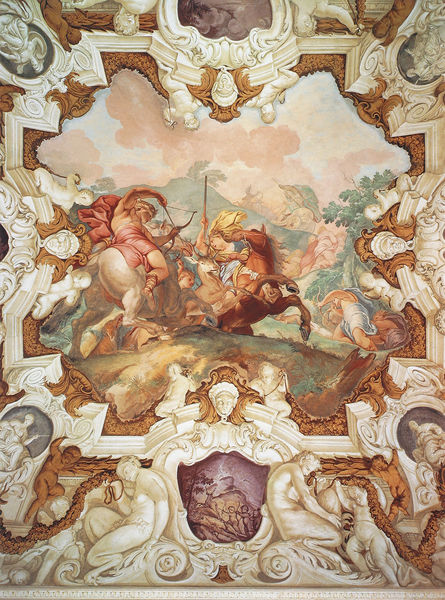
Titel: Freskenzyklus der Jagdgöttin Diana in Schloss Lustheim
Künstler: Francesco Rosa
Standort: Schleißheim, Schloss Lustheim (EU - D - Bayern)
Schlagwörter: angriff, baum, berg, blätter, flügel, himmel, kampf, kämpfer, mann, umhang, weiß, wolken, grün, landschaft, menschen, frau, marmor, rot, wiese, wolke, barock, rahmen, stein, tod, hügel, kirche, gold, decke, girlande, rosa, pferd, pferde, reiter, chaos, engel, beine, farbig, bogen, lila, figuren, krieg, schlacht, ornamente, stuck, schwert, durcheinander, kranz, girlanden, deckengemälde, fresko, putten, pfeil, fresco, reitend, freske, pfeil und bogen, eingel, girland